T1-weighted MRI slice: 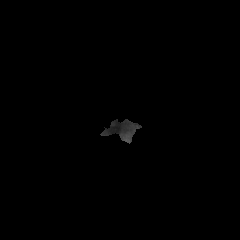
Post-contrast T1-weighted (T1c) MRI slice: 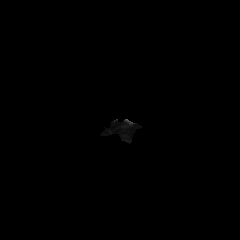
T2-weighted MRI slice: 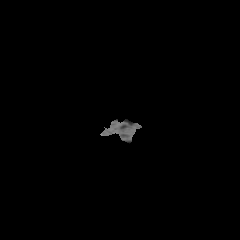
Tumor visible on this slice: no